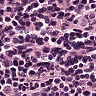
Metastatic tissue present: no